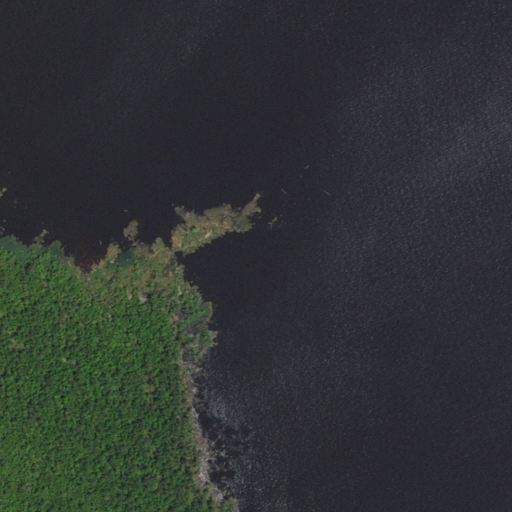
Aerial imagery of cape in North Carolina named Orange Point containing open water, woody wetlands, and herbaceous wetlands